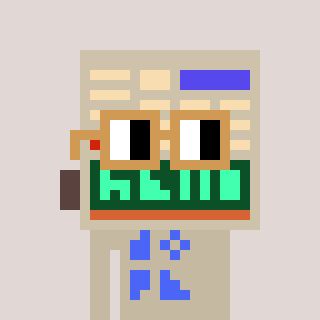
a pixel art character with square brown glasses, a calculator-shaped head and a bege-colored body on a warm background